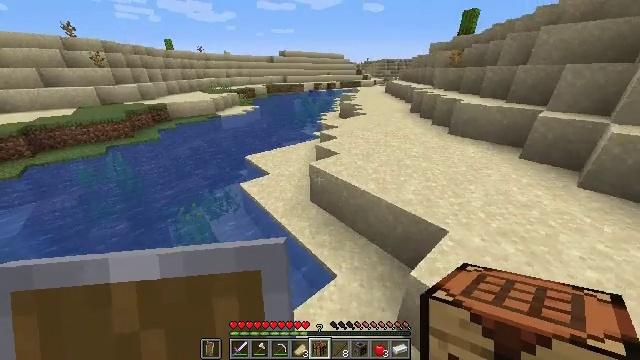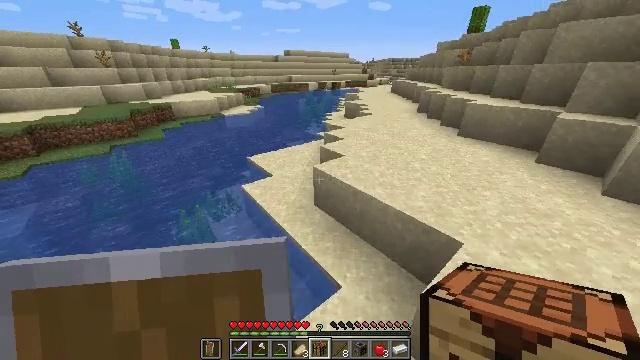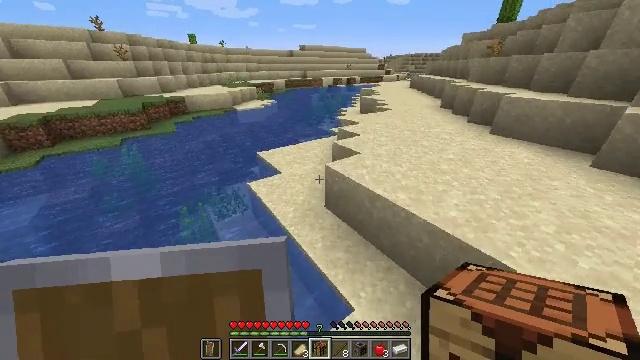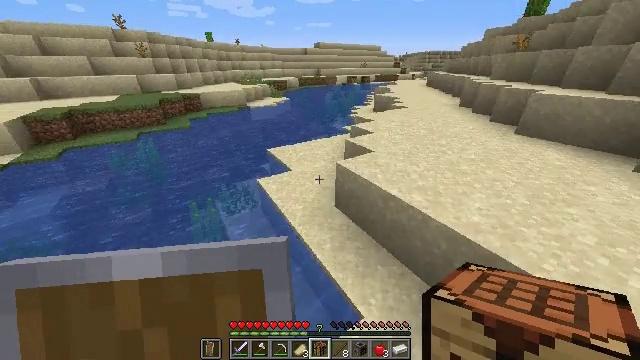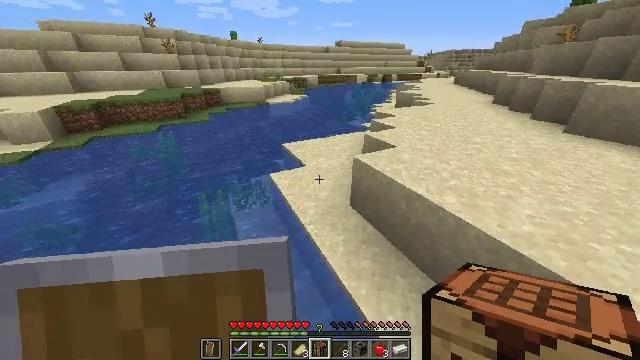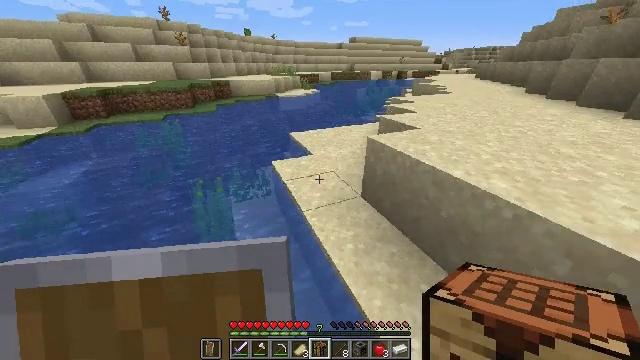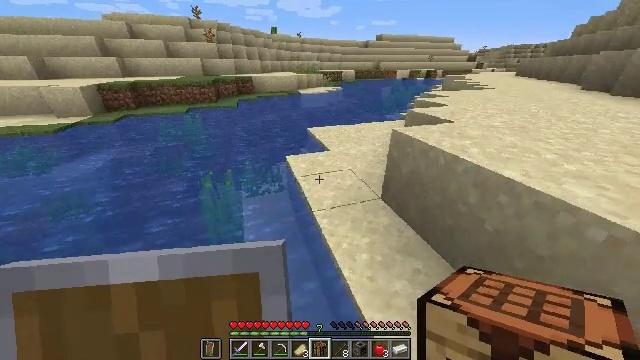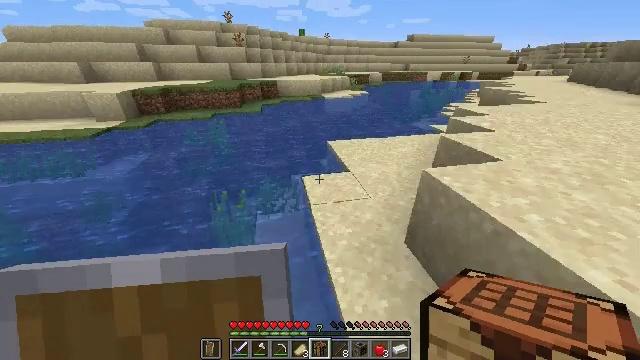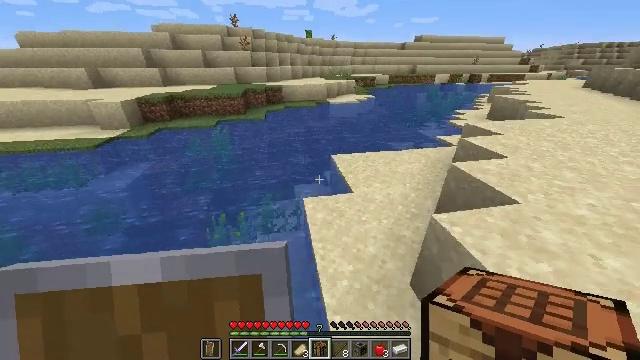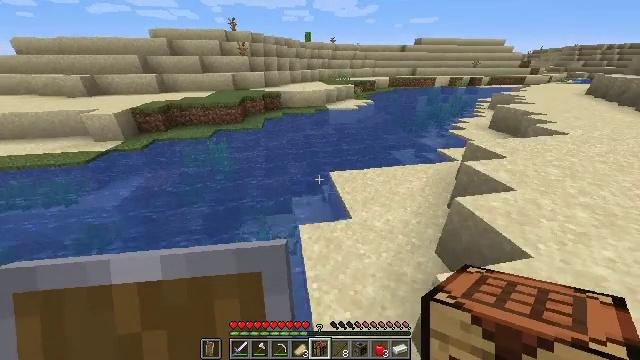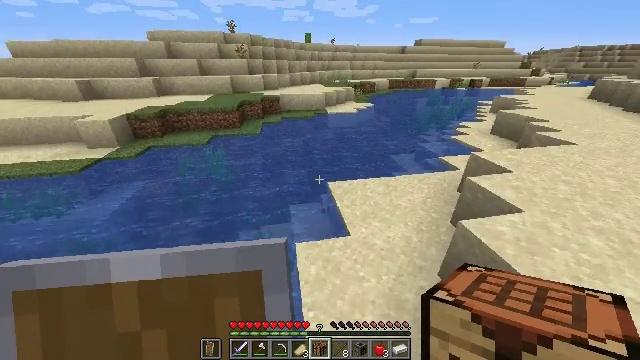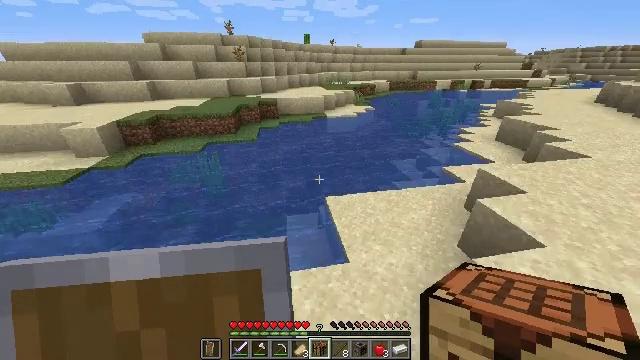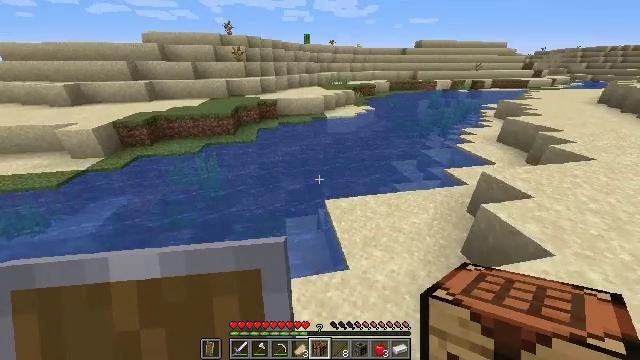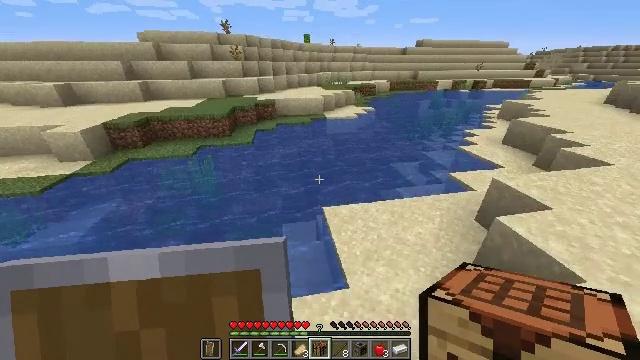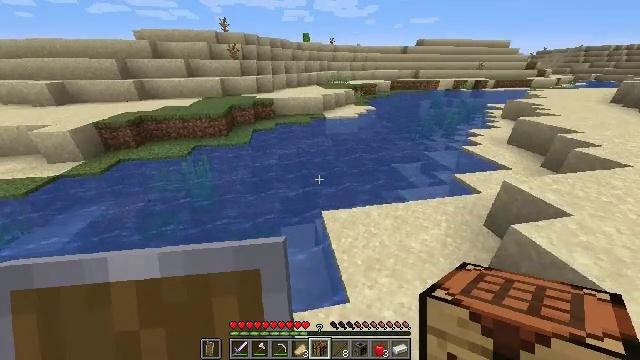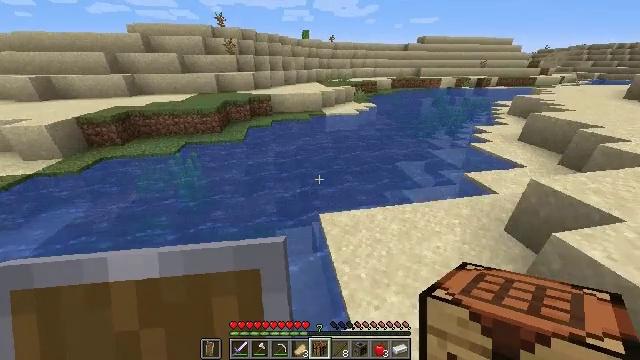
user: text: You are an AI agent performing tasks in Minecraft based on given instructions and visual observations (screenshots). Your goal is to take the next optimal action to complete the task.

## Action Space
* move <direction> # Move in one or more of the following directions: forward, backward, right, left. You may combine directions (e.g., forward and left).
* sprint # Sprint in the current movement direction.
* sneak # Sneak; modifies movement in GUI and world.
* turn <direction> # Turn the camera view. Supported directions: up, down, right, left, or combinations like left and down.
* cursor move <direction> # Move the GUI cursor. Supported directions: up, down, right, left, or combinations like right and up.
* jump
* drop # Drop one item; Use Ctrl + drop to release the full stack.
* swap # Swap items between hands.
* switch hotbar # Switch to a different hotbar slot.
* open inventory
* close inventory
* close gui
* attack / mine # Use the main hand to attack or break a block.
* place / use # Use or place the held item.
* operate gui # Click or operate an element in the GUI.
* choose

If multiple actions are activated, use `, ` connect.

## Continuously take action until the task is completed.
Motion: motion action
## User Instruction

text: Collect the dead bush from dry areas.
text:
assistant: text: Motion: move forward, sprint, turn left, jump
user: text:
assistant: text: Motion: move forward, sprint, turn left, jump
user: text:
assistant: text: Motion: move forward, sprint, turn left, jump
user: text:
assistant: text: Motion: move forward, sprint, turn left, jump
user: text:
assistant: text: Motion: move forward, sprint, turn left, jump
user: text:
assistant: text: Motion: move forward, sprint, turn left, jump
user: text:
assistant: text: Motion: move forward, sprint, turn left, jump
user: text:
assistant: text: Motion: move forward, sprint, turn left, jump
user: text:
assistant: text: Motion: move forward, sprint, jump
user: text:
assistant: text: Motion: move forward, sprint, jump
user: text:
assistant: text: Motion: move forward, sprint, jump
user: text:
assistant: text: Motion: move forward, sprint, jump
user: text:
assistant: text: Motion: move forward, sprint, jump
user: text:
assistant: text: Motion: move forward, sprint, jump
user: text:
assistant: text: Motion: move forward, sprint
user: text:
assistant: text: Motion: move forward, sprint
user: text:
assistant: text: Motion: move forward, sprint, turn left and down
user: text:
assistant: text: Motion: move forward, sprint, turn left and down
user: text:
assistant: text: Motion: move forward, sprint, turn left
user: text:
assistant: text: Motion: move forward, sprint, turn left
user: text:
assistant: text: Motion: move forward, sprint, turn left
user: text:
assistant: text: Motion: move forward, sprint, turn left and up
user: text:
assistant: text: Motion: move forward, sprint, turn left and up
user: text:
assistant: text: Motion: move forward, sprint, turn left and up
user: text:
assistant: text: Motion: move forward, sprint, turn left
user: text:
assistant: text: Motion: move forward, sprint, turn left
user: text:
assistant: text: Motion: move forward, sprint, turn left and up, jump
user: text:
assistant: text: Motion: move forward, sprint, turn left, jump
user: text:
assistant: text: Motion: move forward, sprint, jump
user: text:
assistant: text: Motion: move forward, sprint, jump